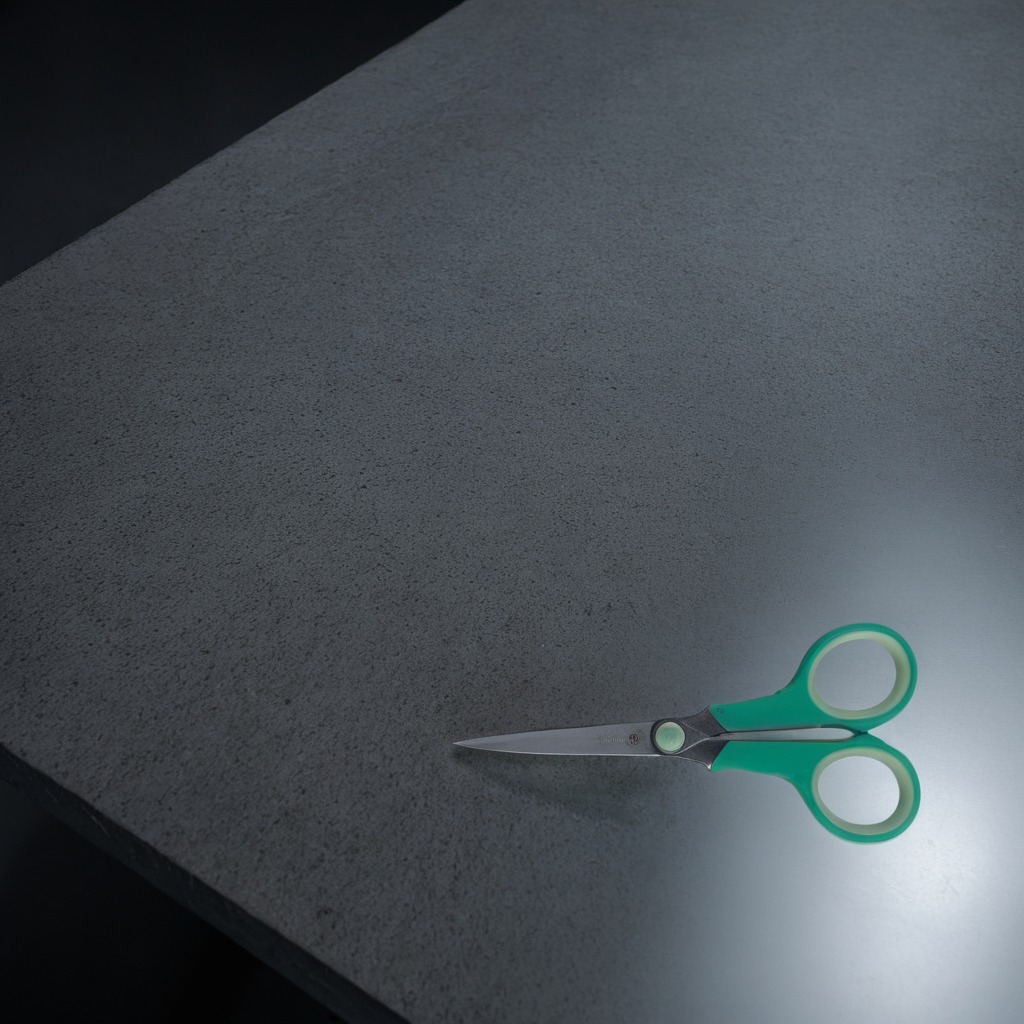
A scissor lying on the clean granite table inside a workshop at night dim ambient light soft shadows worn but